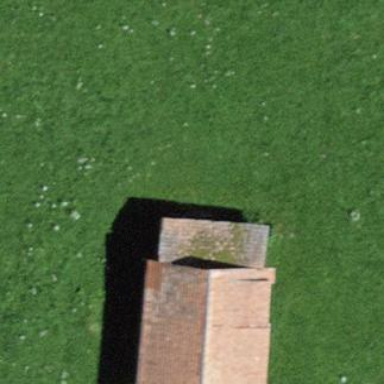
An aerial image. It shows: Rural barn.